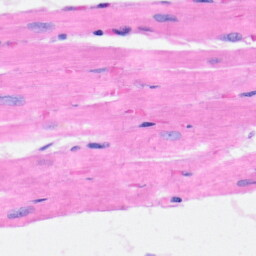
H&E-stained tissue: Heart